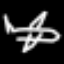
Label: airplane